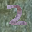
Label: 2